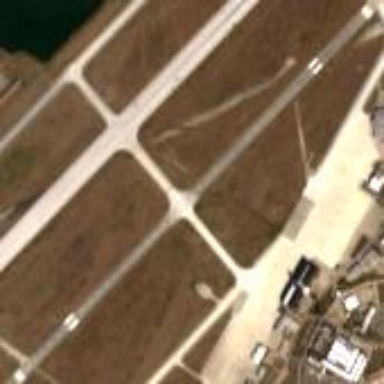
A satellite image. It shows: Area designated as runway within airport.